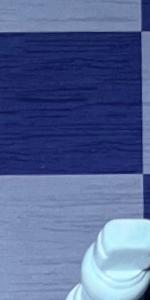
Label: Empty